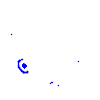
Particle: electron